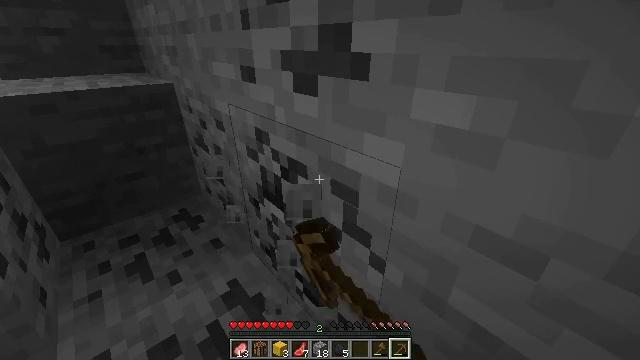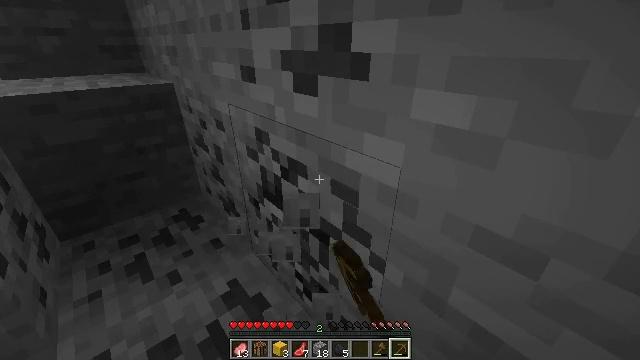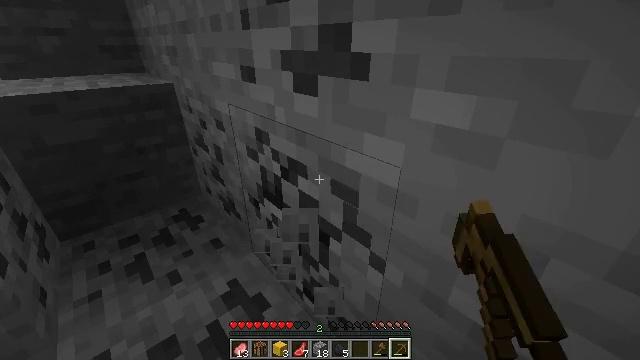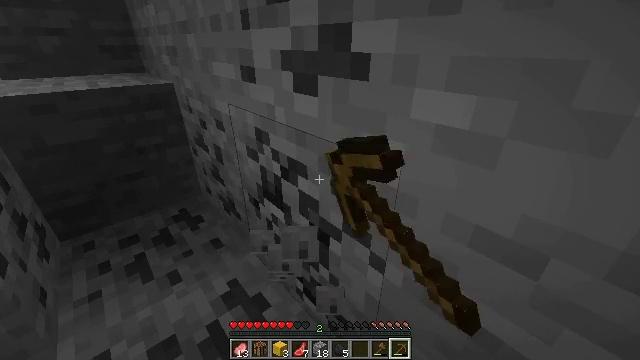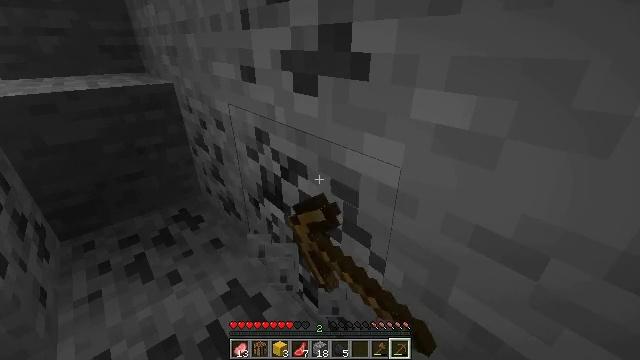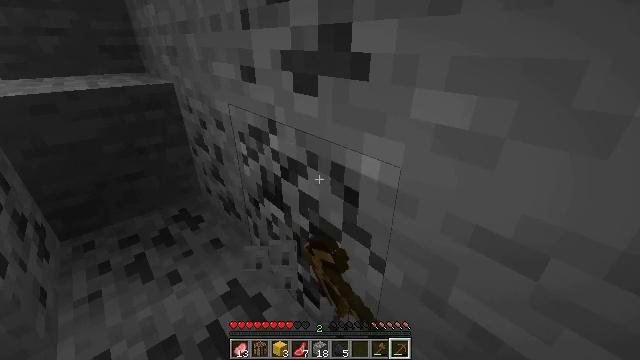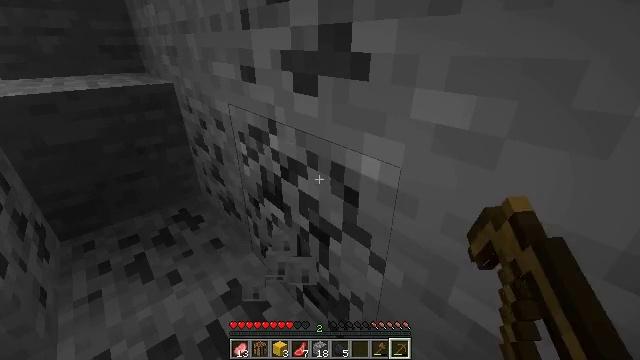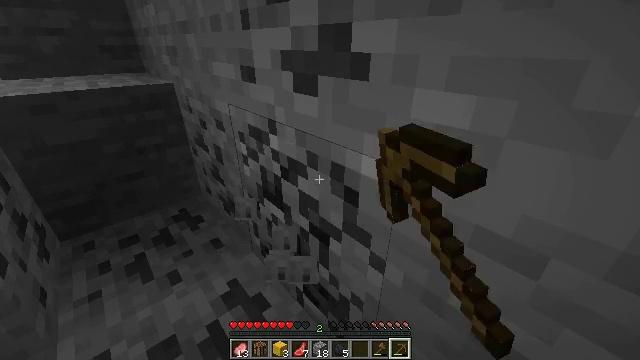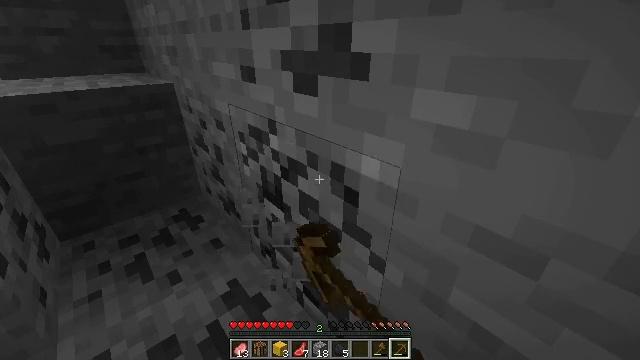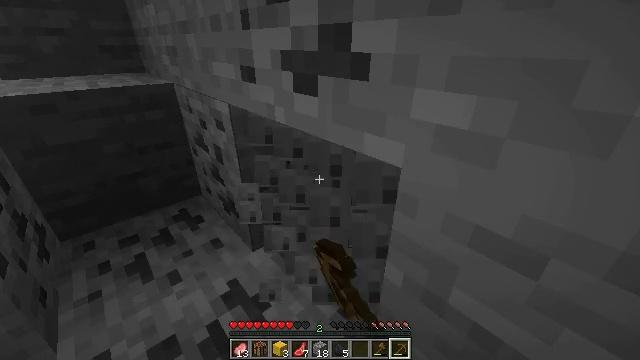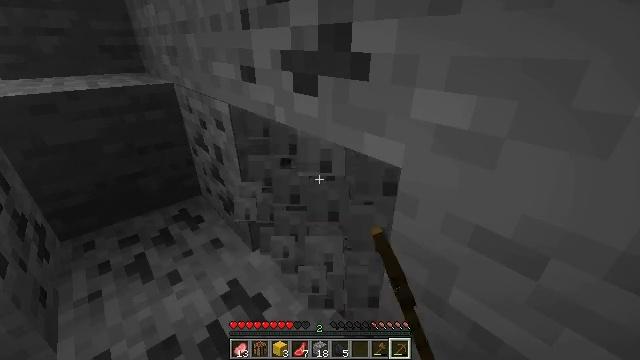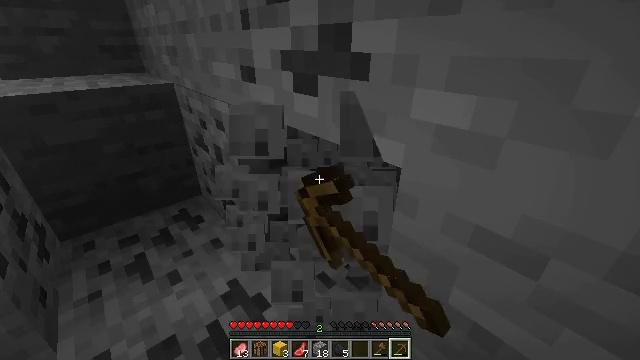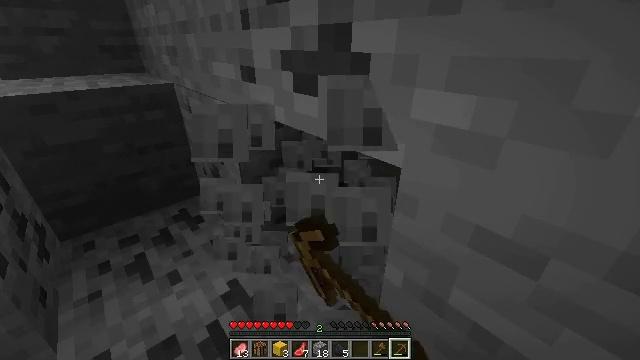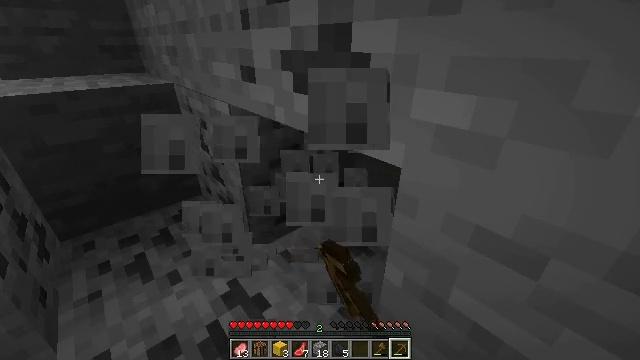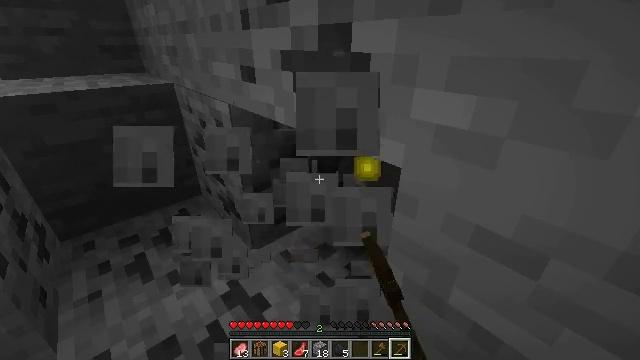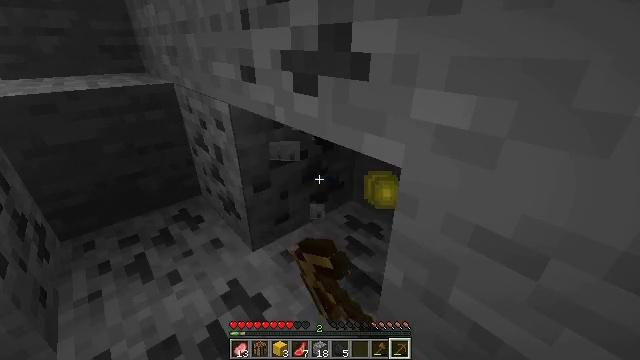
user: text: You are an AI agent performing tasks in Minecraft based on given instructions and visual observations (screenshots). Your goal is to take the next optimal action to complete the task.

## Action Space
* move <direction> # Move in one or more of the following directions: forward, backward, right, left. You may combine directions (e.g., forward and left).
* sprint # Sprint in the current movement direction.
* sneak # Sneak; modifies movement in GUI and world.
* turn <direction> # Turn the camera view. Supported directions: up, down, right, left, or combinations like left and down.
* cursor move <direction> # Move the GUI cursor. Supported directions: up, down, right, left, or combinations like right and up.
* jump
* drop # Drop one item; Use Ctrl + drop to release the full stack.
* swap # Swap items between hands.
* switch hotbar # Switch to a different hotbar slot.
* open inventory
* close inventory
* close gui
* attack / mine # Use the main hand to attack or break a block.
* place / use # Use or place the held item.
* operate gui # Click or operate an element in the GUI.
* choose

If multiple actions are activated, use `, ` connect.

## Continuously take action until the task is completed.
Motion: motion action
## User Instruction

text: Break the coal ore to collect coal.
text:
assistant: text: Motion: sneak, attack / mine
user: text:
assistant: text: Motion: sneak, attack / mine
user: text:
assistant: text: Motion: sneak, attack / mine
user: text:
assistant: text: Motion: sneak, attack / mine
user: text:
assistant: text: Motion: sneak, attack / mine
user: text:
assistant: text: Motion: sneak, attack / mine
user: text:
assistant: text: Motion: sneak, attack / mine
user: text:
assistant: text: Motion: sneak, attack / mine
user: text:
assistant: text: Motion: sneak, attack / mine
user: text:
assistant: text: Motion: sneak, attack / mine
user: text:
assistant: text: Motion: sneak, attack / mine
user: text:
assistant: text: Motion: sneak, attack / mine
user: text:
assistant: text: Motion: sneak, attack / mine
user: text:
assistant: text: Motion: sneak, attack / mine
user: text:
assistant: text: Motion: sneak, attack / mine
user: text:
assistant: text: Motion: sneak, turn right and up, attack / mine
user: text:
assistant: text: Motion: move left, sneak, turn right and up, attack / mine
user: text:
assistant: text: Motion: move forward and move left, sneak, turn right and up, attack / mine
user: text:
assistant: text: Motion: move forward and move left, sneak, turn right and up, attack / mine
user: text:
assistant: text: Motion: move forward and move left, sneak, turn right and up, attack / mine
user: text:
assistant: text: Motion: move forward and move left, sneak, attack / mine
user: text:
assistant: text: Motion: move forward and move left, sneak, turn right and up, attack / mine
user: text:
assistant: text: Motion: move forward and move left, sneak, turn right and up, attack / mine
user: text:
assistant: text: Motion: sneak, turn right, attack / mine
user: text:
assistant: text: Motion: sneak, turn right, attack / mine
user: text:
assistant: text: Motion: sneak, attack / mine
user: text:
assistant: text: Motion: sneak, attack / mine
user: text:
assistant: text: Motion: sneak, attack / mine
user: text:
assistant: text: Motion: sneak, attack / mine
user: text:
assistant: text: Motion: sneak, attack / mine